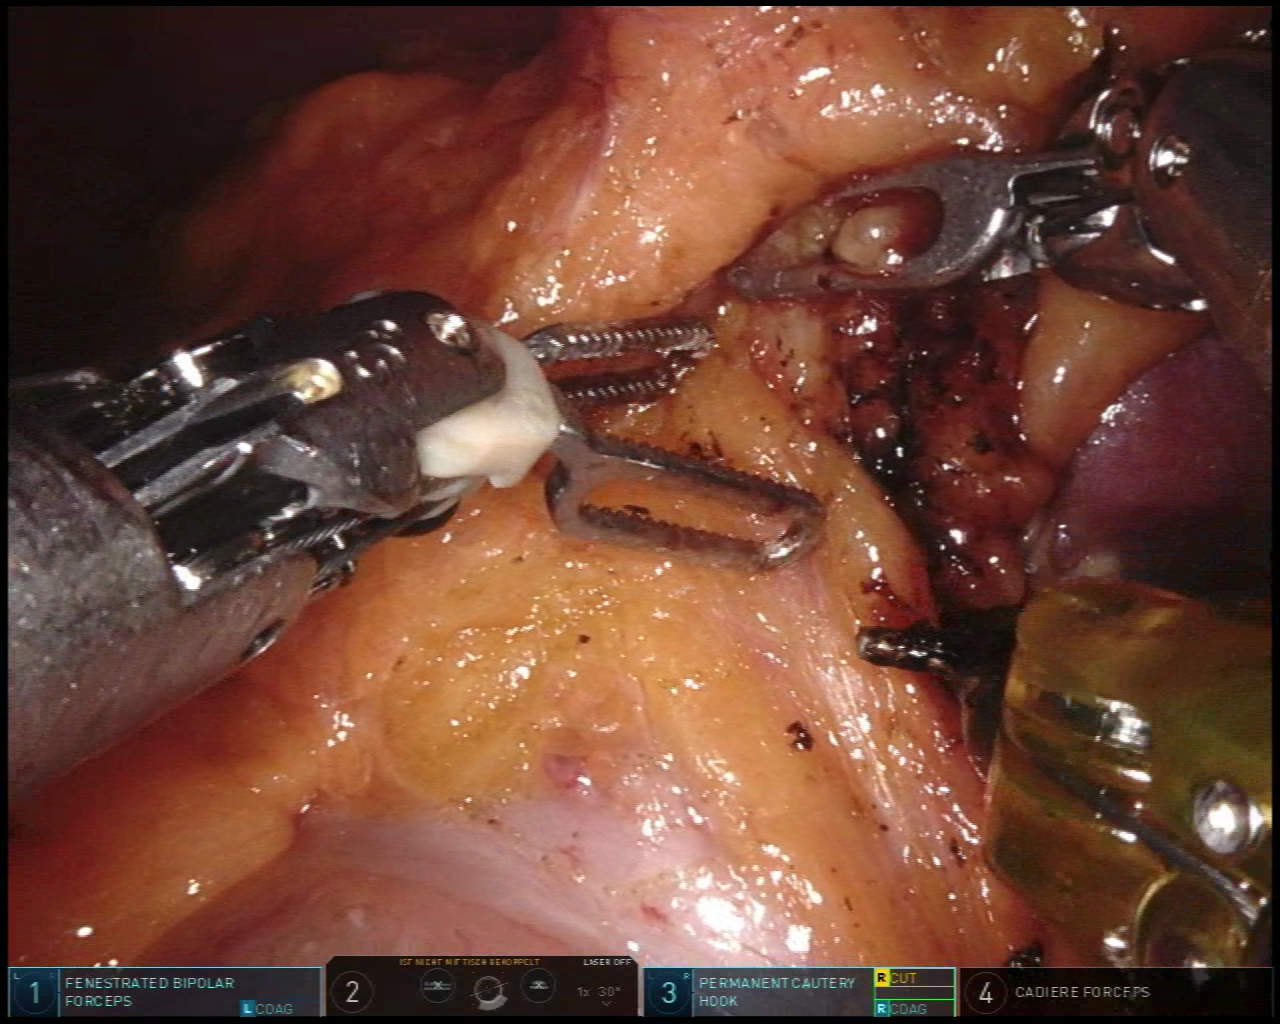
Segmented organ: spleen
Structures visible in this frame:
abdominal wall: yes
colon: yes
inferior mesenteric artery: no
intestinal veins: no
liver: no
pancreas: no
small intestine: no
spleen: yes
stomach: no
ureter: no
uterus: no
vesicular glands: no